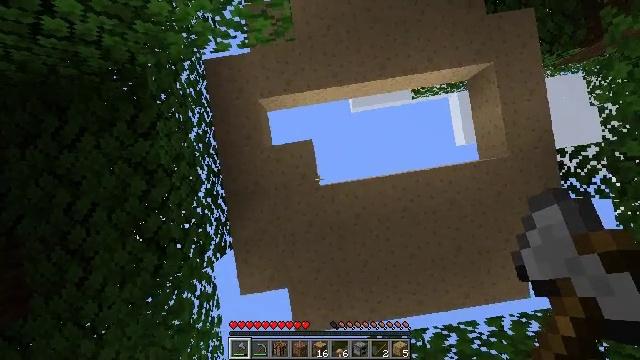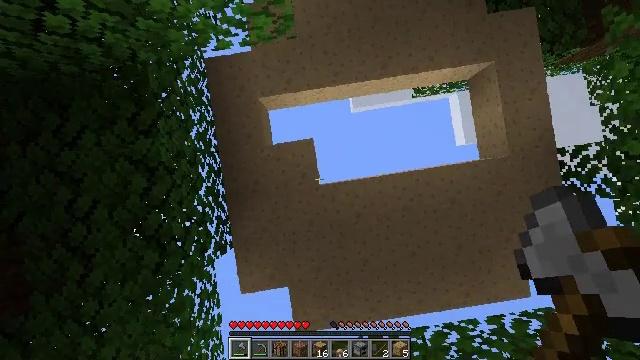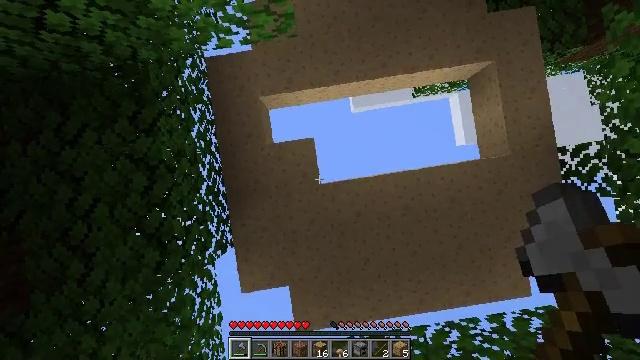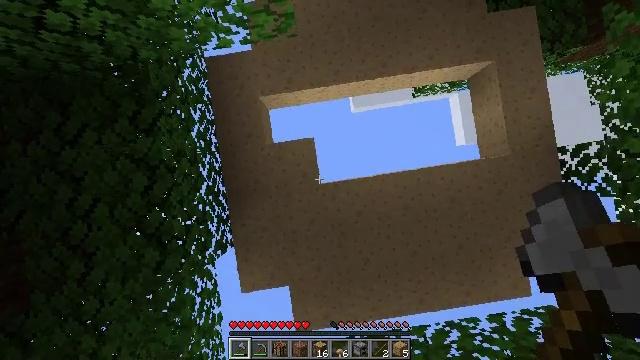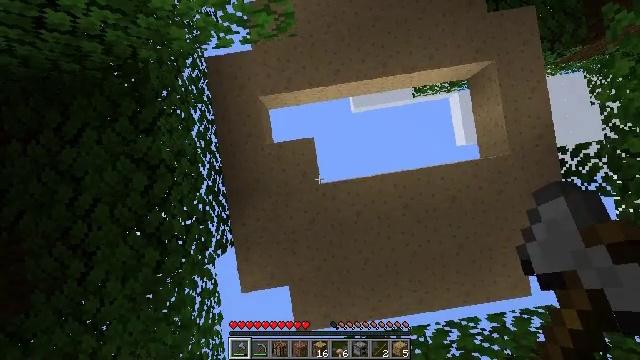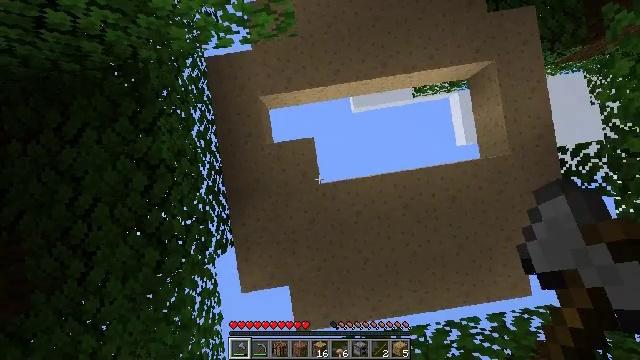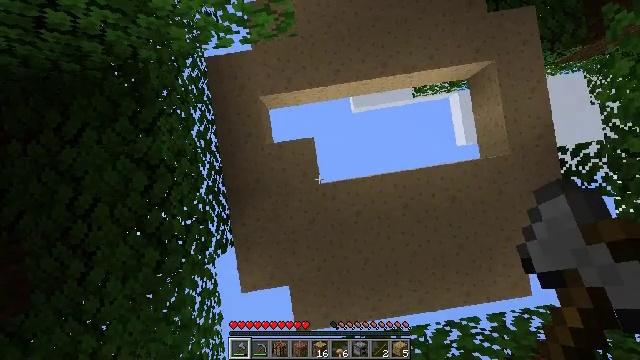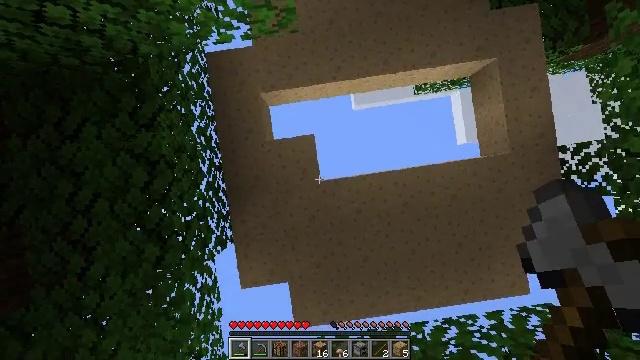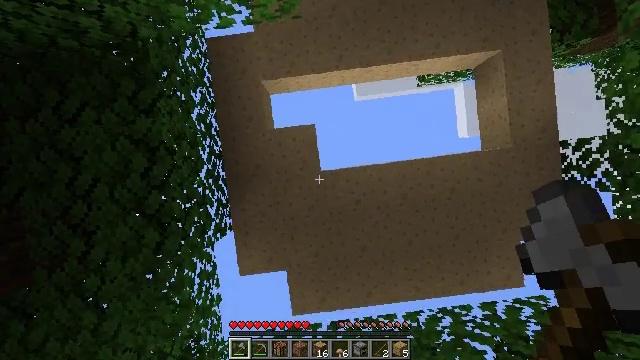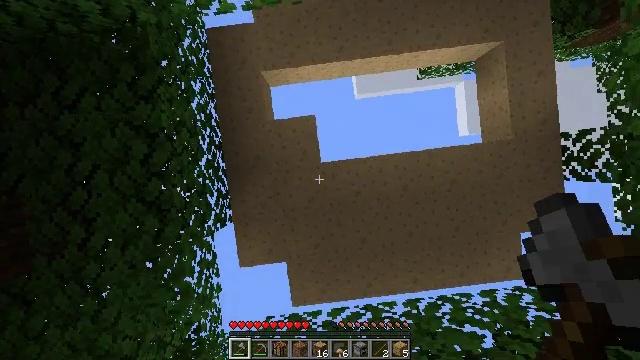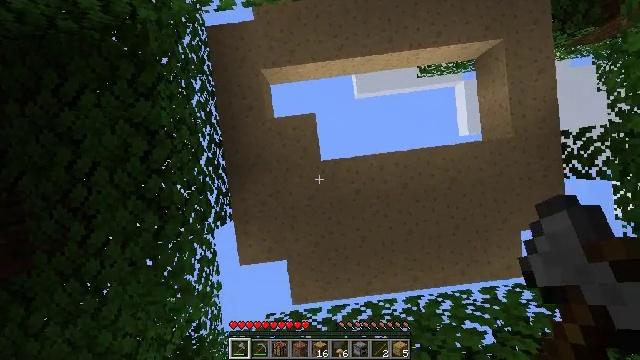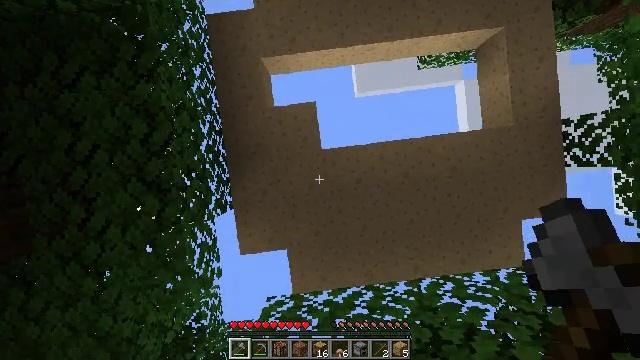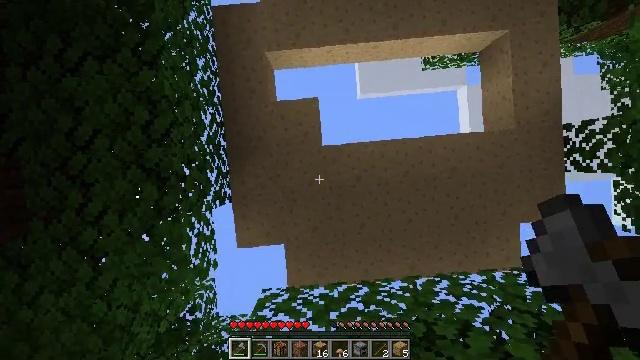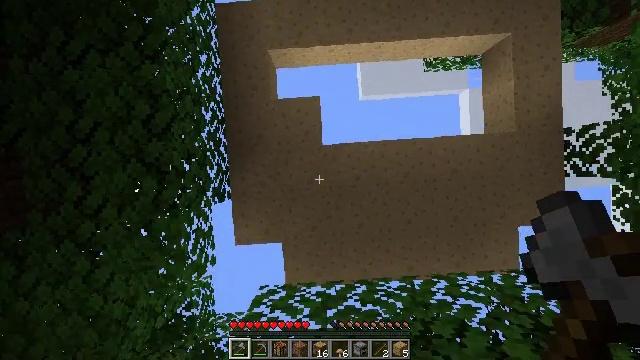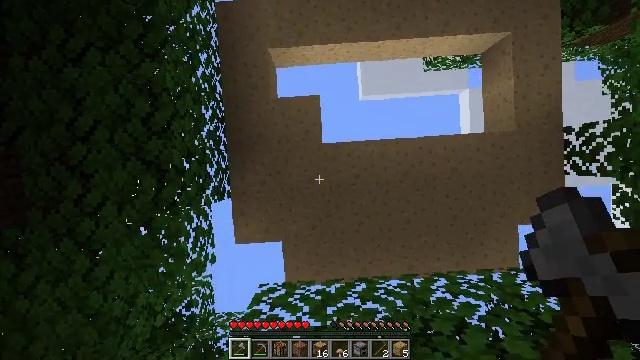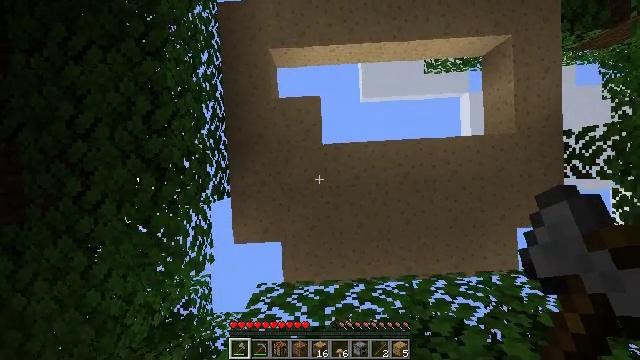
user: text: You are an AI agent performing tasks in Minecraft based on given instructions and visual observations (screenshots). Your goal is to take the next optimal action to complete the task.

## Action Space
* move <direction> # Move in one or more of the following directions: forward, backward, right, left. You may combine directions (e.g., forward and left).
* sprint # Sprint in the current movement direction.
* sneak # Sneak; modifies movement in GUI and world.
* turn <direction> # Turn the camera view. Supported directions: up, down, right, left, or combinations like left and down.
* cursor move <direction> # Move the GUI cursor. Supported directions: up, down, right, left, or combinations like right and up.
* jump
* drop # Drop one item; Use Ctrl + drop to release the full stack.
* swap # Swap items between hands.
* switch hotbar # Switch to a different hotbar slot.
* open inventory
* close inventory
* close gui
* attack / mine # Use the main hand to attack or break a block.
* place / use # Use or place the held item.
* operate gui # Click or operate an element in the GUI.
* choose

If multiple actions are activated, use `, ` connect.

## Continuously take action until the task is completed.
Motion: motion action
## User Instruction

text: Collect parts of the brown mushroom block.
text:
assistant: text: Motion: attack / mine
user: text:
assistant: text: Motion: attack / mine
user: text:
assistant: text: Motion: attack / mine
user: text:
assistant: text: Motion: attack / mine
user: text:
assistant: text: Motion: attack / mine
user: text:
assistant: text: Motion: attack / mine
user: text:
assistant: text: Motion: attack / mine
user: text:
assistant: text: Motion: move forward, turn right and down, attack / mine
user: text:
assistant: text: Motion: move forward, attack / mine
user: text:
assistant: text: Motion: move forward, attack / mine
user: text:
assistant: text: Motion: attack / mine
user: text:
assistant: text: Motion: turn right, attack / mine
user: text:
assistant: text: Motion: turn right, attack / mine
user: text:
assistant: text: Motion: attack / mine
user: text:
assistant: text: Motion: attack / mine
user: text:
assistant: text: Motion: turn right, attack / mine, jump
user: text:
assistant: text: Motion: turn right, attack / mine, jump
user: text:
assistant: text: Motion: turn right, attack / mine, jump
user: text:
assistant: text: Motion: turn right, attack / mine, jump
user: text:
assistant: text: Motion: attack / mine, jump
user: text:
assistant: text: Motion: attack / mine, jump
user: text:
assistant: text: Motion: attack / mine, jump
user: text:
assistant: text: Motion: attack / mine, jump
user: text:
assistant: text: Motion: attack / mine, jump
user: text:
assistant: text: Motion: attack / mine, jump
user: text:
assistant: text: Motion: attack / mine, jump
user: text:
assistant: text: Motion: attack / mine, jump
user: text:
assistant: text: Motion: attack / mine, jump
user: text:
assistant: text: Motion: attack / mine, jump
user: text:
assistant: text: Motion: attack / mine, jump